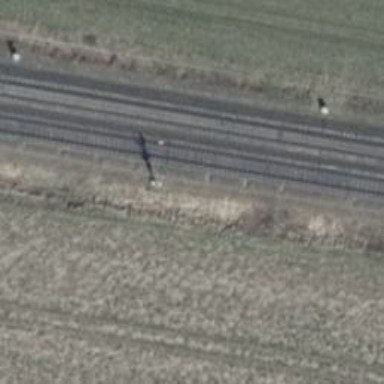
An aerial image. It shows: Railway signal.